Question: I'm trying to create a logging script, with anchors a link to specific lines. There's a header, which pushes everything down; now, these links of course, pull the content into view behind the header, and so I needed a way to bring them into focus past the header.
Pseudo elements to the rescue! At least, partly; the problem which came to light is that they each have a focus outline, for the links when clicked. Try as I might, I've been unable to get rid of this outline. Now, normally, an outline like this wouldn't really be a problem; it is here, however, given that the lines in the log come right after another, ala:

As to what I've tried? Well, I've attempted to select the pseudo element's focus pseudo class, unsuccessfully:
The html, for reproduction of the problem;
'''
<a id="1" href="#1">[123456]</a><br />
<a id="2" href="#2">[123456]</a><br />
<a id="3" href="#3">[123456]</a><br />
<a id="4" href="#4">[123456]</a><br />
<a id="5" href="#5">[123456]</a><br />
<a id="6" href="#6">[123456]</a><br />
<a id="7" href="#7">[123456]</a><br />
<a id="8" href="#8">[123456]</a><br />
<a id="9" href="#9">[123456]</a><br />
<a id="10" href="#10">[123456]</a><br />
<a id="11" href="#11">[123456]</a><br />
'''
The css, for the attempt at solving the problem(as well as reproduction)
'''
a::before {
display: block;
content: " ";
margin-top: -100px;
height: 100px;
visibility: hidden;
}
a:focus::before { outline: none; }
a:active::before { outline: none; }
'''
And finally, the jsfiddle, for a live example of the problem; to see the annoying outline, just click any link: <URL>
TL;DR: I'm having difficulty removing a pseudo element's focus outline.
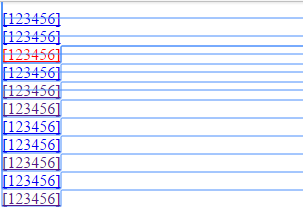
Answer: First rule of CSS, start simple, then work your way up. Pseudo elements are usually more of a last resort, but they can be very useful. As for this question the simplest way does indeed work.
'''
a {
outline: none;
}
'''
<URL>
Here is a simplified version of your code: <URL>